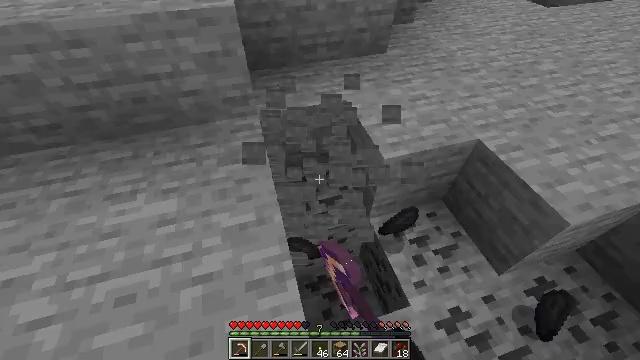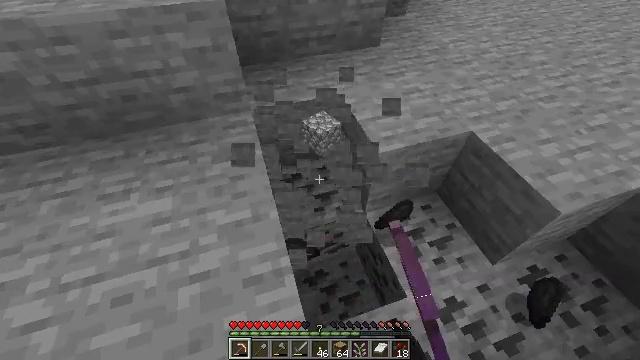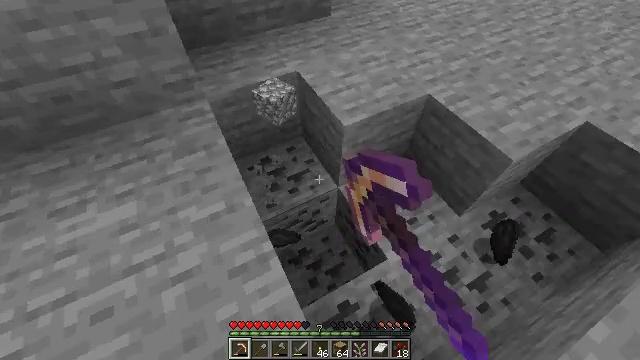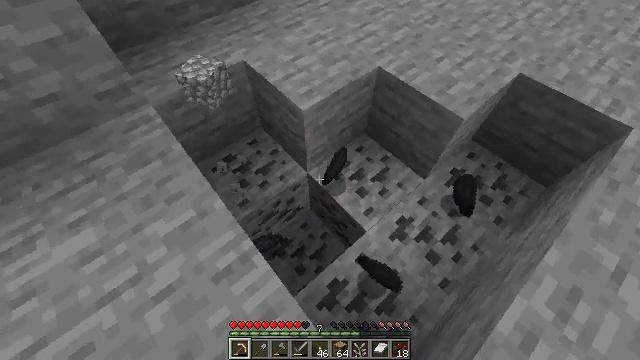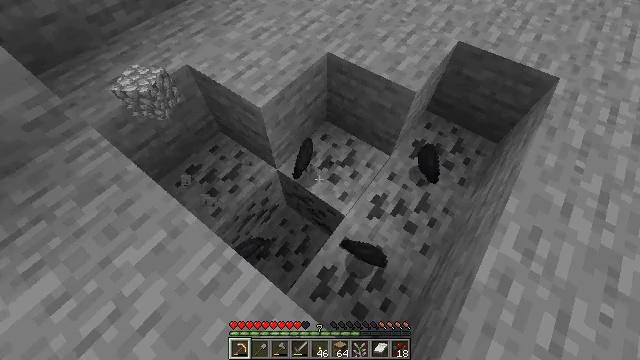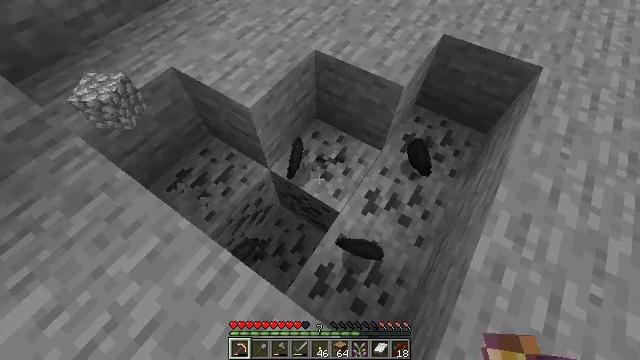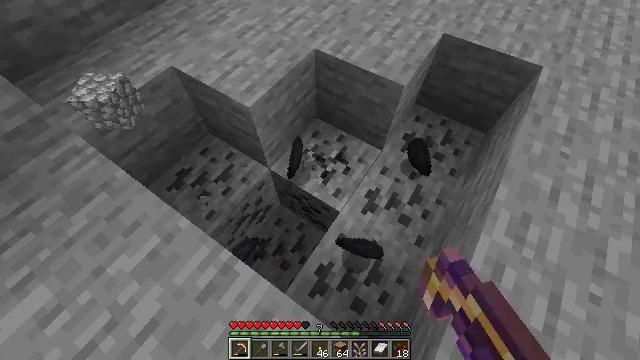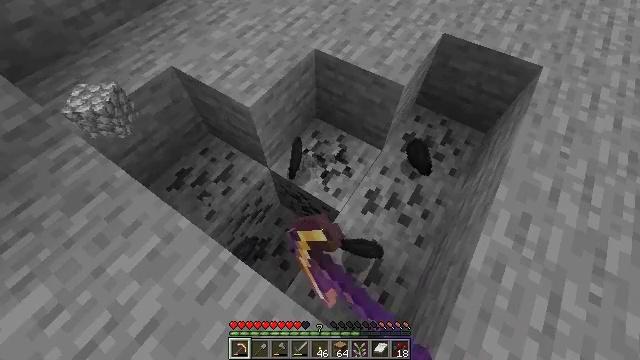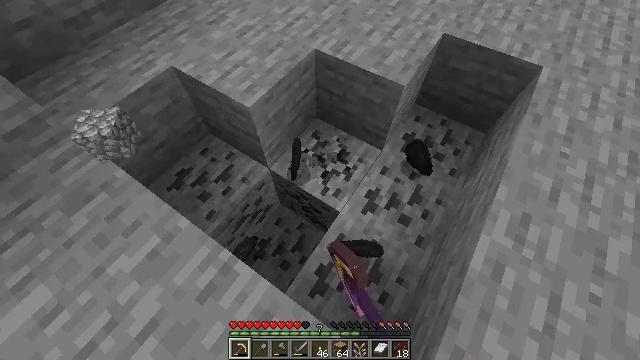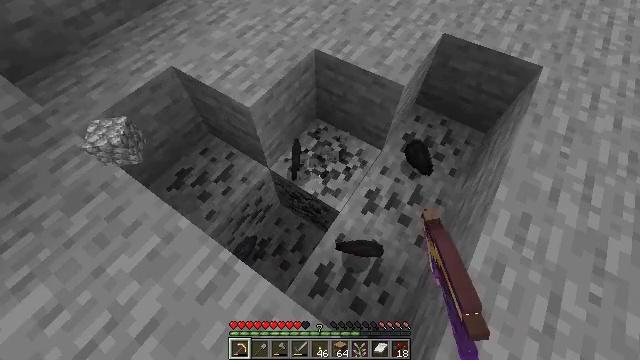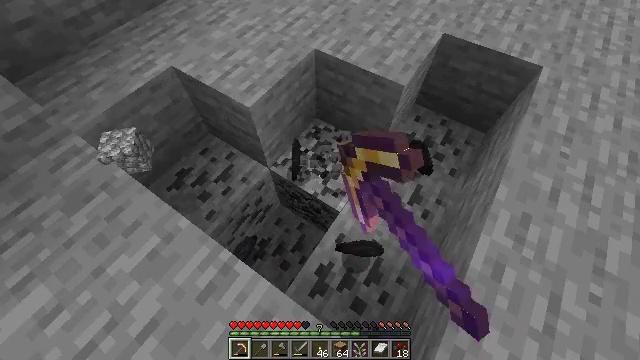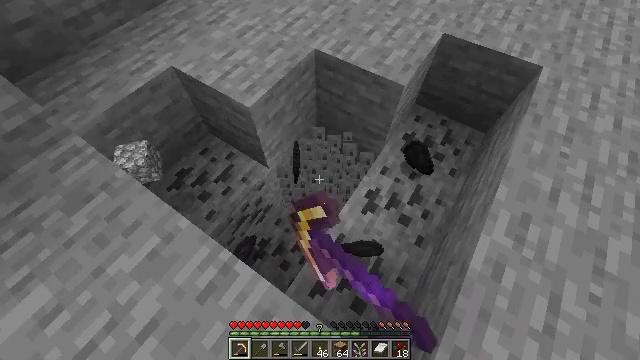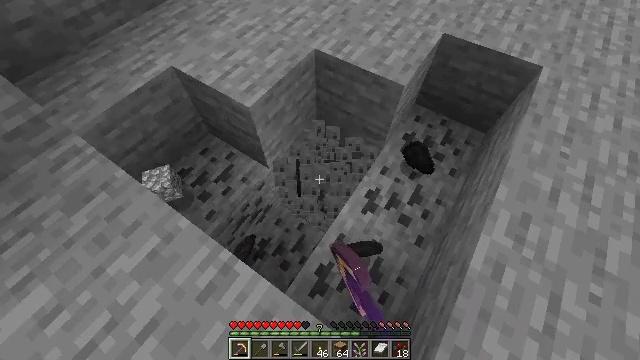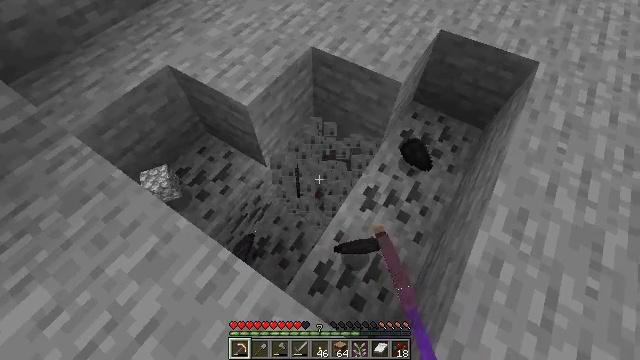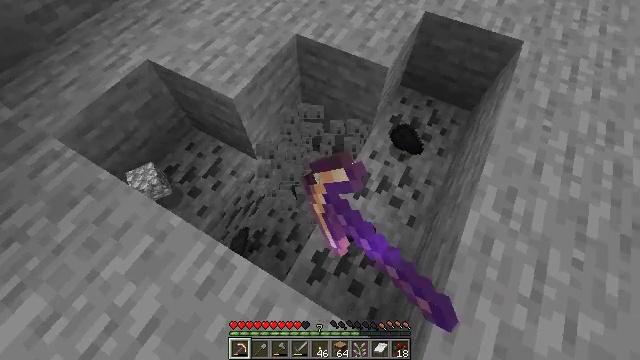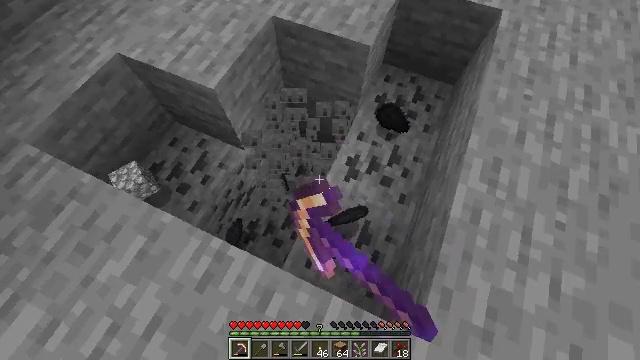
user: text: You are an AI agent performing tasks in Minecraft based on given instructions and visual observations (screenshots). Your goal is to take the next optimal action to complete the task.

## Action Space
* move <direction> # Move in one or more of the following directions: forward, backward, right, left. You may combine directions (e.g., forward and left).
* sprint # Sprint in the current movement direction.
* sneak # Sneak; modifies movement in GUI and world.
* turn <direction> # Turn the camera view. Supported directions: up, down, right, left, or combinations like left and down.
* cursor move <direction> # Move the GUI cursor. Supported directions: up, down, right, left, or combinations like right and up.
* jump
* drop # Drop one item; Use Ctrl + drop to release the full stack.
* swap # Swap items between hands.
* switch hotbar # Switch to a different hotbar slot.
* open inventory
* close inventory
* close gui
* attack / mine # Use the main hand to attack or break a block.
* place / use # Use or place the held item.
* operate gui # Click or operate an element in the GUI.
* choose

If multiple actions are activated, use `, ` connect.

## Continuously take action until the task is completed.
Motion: motion action
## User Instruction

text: Collect coal by mining the ore.
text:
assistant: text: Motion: turn right and down, attack / mine
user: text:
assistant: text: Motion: turn right and down, attack / mine
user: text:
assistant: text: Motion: turn right and down, attack / mine
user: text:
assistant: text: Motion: turn right and down, attack / mine
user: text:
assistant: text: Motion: turn right, attack / mine
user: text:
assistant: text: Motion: attack / mine
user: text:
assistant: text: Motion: attack / mine
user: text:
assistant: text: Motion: attack / mine
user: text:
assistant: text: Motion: attack / mine
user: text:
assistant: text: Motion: attack / mine
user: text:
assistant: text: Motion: attack / mine
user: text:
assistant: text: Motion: attack / mine
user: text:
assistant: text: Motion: attack / mine
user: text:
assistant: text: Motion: turn right and down, attack / mine
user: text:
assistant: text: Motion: turn right and down, attack / mine
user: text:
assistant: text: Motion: turn right and down, attack / mine
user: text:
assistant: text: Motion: turn right and down, attack / mine
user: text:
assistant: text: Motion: attack / mine
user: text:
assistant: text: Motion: attack / mine
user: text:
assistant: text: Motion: attack / mine
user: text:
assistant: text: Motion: attack / mine
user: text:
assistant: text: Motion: attack / mine
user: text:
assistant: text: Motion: attack / mine
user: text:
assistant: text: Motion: attack / mine
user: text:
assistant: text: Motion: attack / mine
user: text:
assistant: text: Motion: attack / mine
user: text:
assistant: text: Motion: turn right, attack / mine
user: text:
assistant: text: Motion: turn right, attack / mine
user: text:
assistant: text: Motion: turn right and up, attack / mine
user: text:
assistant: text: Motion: attack / mine